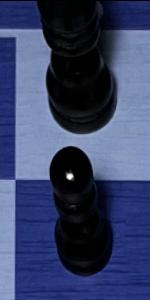
Label: Pawn_Black